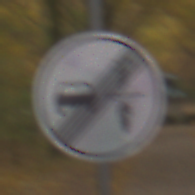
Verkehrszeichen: EndeVerbotUeberholenEinspurigeFahrzeuge
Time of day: Midday
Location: Outdoor (Nature)
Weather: Overcast
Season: NotSpecified
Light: Natural